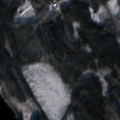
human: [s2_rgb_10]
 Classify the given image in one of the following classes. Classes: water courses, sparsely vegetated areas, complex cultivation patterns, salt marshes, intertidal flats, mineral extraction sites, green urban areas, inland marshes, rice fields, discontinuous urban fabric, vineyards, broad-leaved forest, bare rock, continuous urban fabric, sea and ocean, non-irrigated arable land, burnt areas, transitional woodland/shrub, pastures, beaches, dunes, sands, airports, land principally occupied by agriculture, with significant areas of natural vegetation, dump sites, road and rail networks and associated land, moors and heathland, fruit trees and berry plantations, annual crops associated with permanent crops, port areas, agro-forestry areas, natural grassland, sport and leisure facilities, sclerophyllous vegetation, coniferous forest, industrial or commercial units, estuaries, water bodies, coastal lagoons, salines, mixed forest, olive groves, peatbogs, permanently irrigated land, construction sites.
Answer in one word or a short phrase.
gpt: coniferous forest, mixed forest, transitional woodland/shrub, water bodies